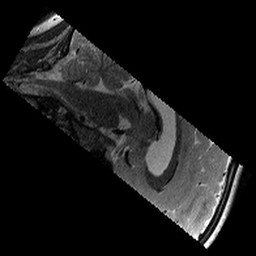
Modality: T2w
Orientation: sagittal
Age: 9
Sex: male
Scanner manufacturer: siemens
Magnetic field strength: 3 T
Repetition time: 9.23 s
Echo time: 0.067 s